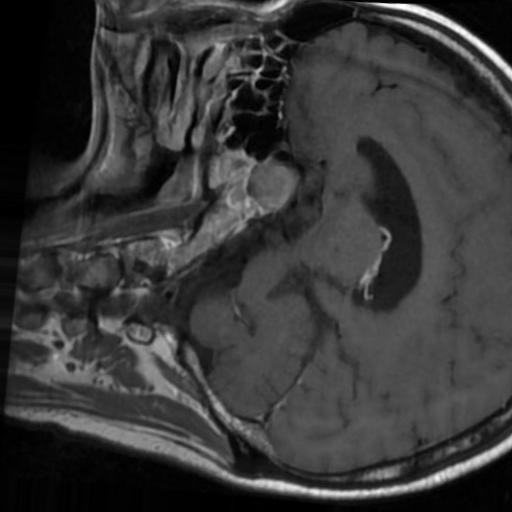
Label: brain_tumor